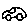
Label: car